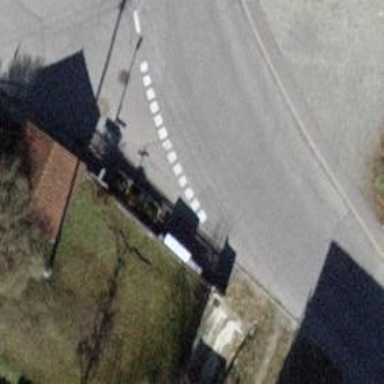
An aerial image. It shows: Street cabinet meant for power infrastructure.